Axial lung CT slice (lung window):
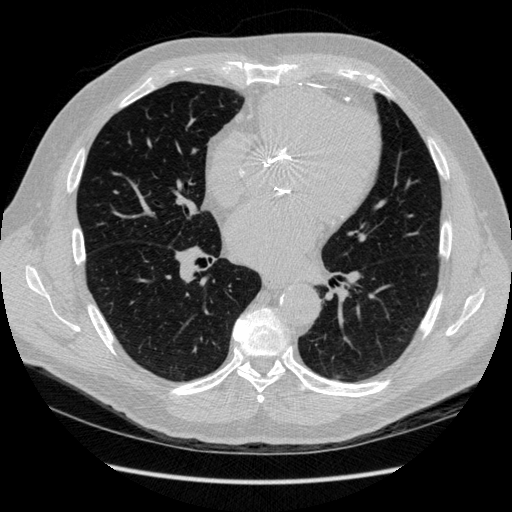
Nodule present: no